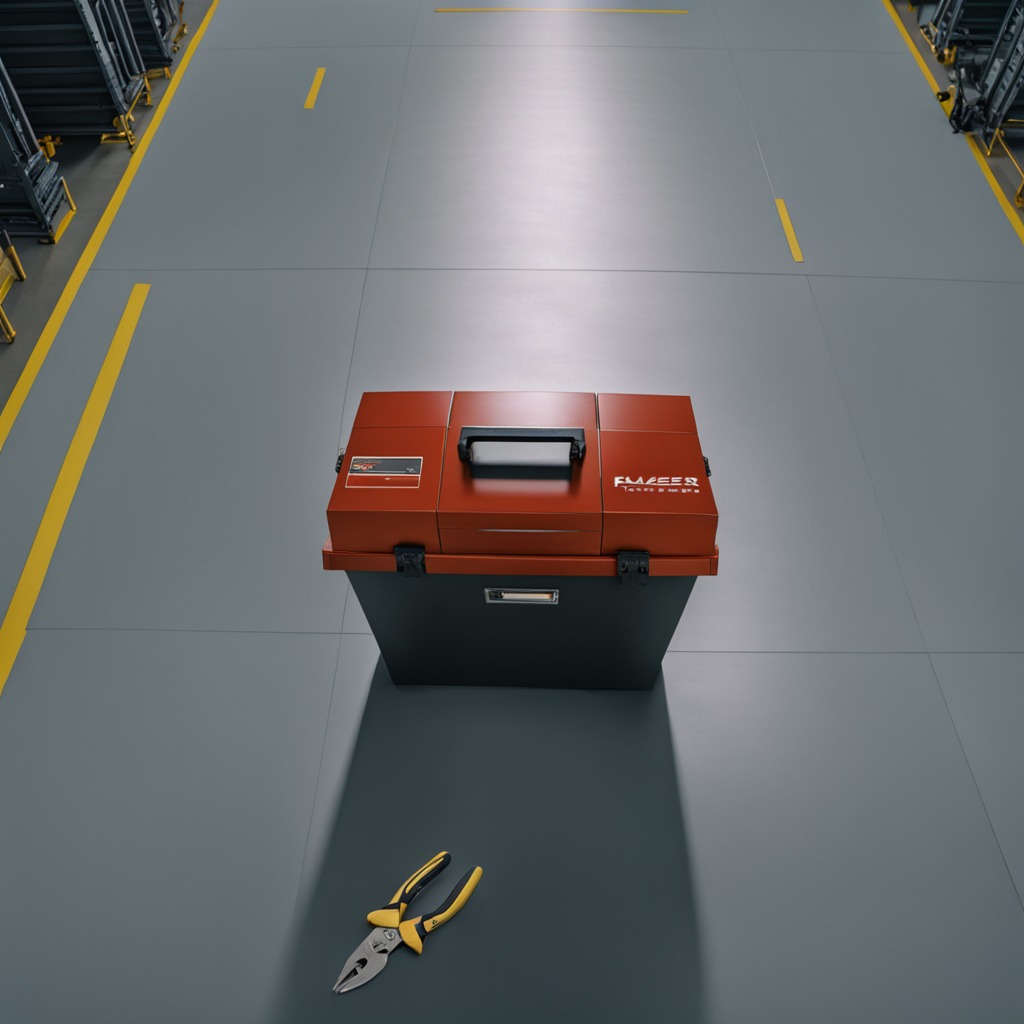
A plier is lying on the toolbox surface in an airplane hangar workshop.